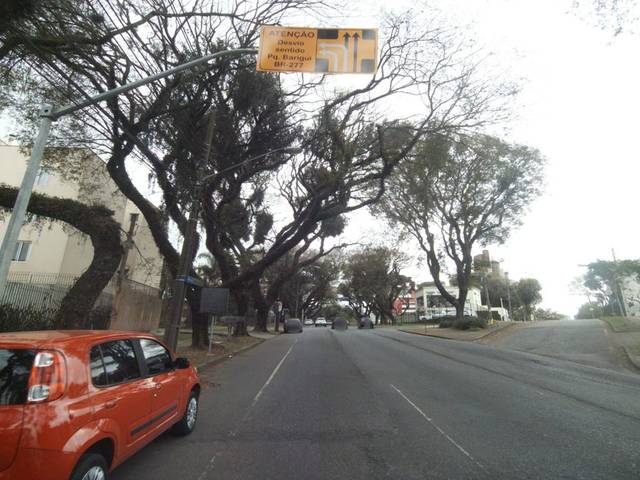
Region: Brazil
Coordinates: -25.455, -49.298